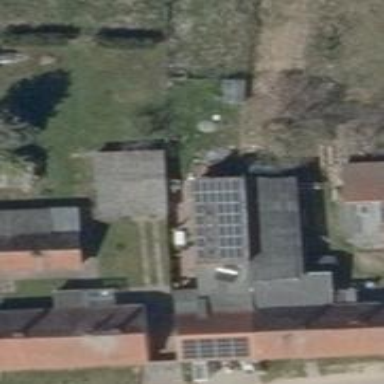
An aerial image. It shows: Solar photovoltaic panel generator producing electricity in small installation.